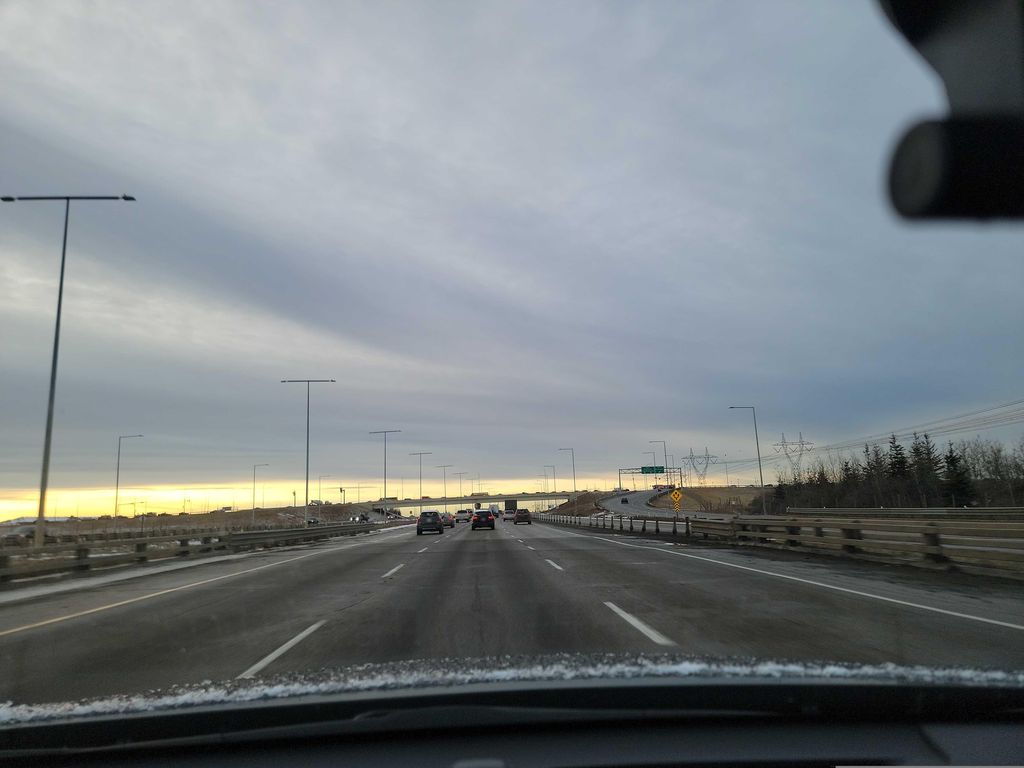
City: edmonton